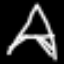
Label: The Eiffel Tower